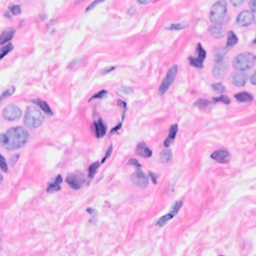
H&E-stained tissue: Breast